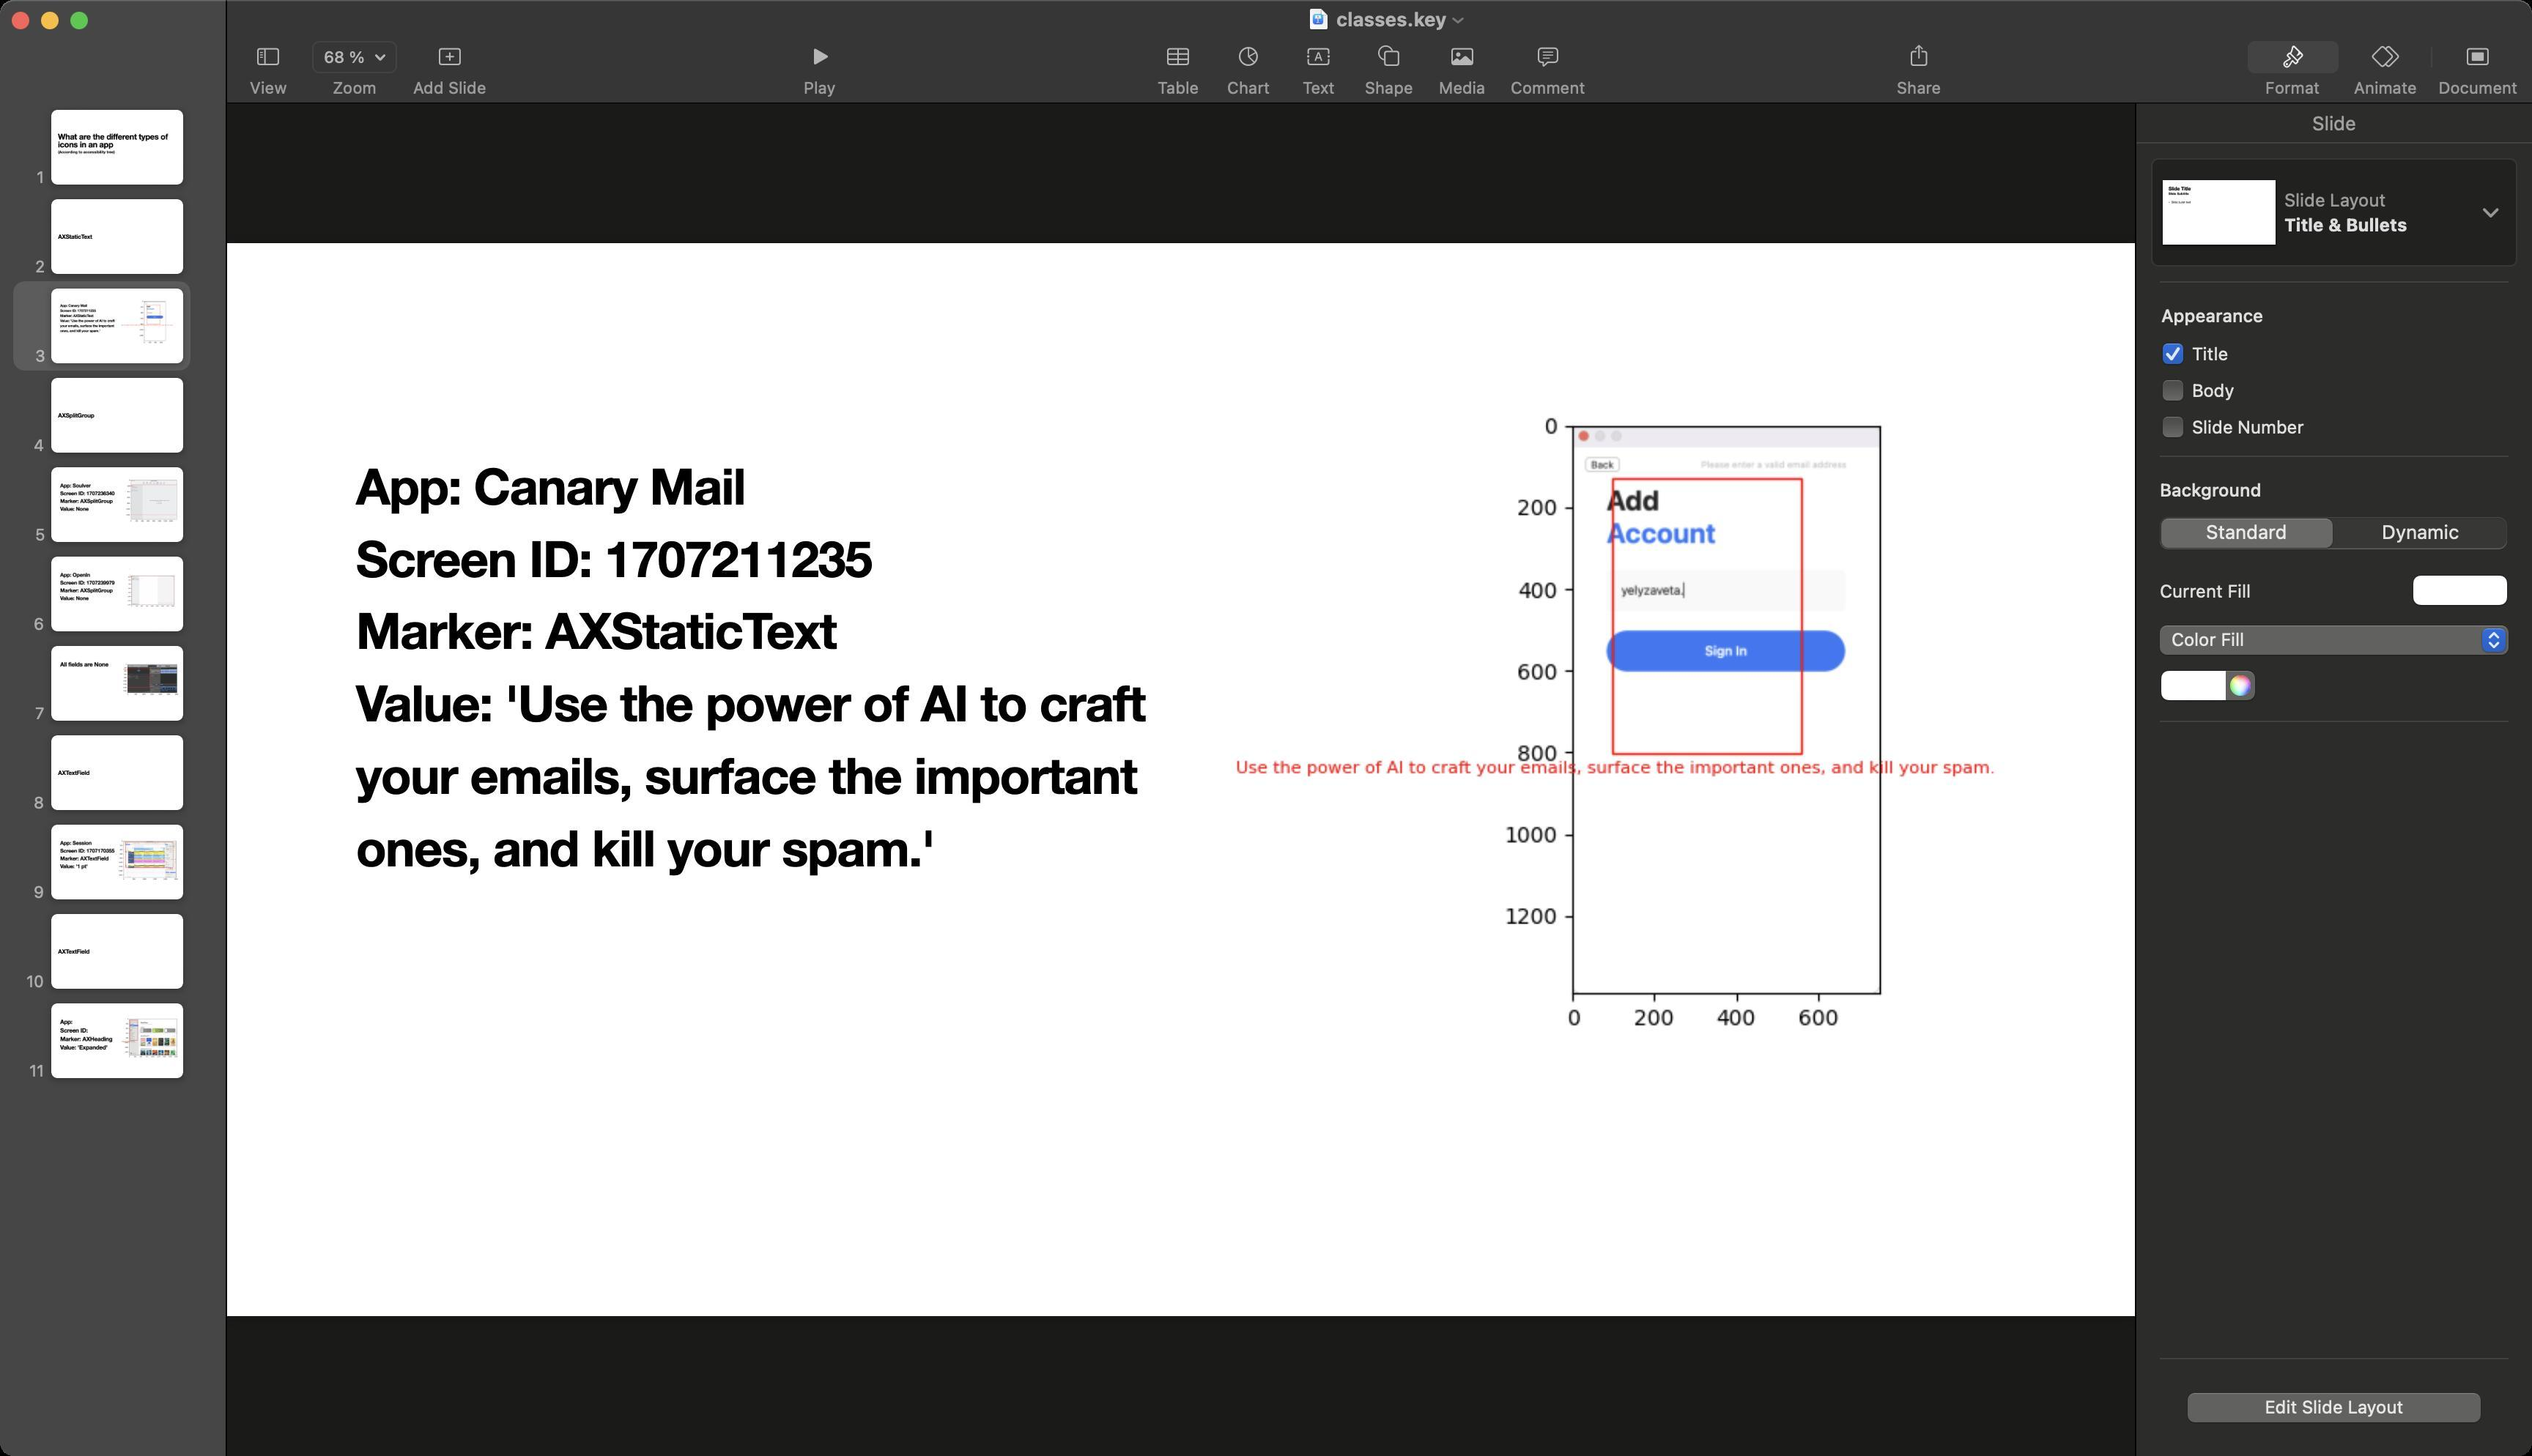
Accessibility tree:
{"name": "classes.key", "role": "AXWindow", "description": null, "role_description": "standard window", "value": null, "position": "0.00;38.00", "size": "1728;994", "children": [{"name": null, "role": "AXGroup", "description": null, "role_description": "group", "value": null, "position": "0.00;0.00", "size": "1728;994", "children": []}, {"name": null, "role": "AXRadioGroup", "description": null, "role_description": "radio group", "value": "{\n    \"name\": null,\n    \"role\": \"AXRadioButton\",\n    \"description\": \"Slide\",\n    \"role_description\": \"radio button\",\n    \"value\": 1,\n    \"position\": \"1458.00;70.00\",\n    \"size\": \"272;28\",\n    \"children\": []\n}", "position": "1458.00;70.00", "size": "270;28", "children": [{"name": null, "role": "AXRadioButton", "description": "Slide", "role_description": "radio button", "value": 1, "position": "1458.00;70.00", "size": "272;28", "children": []}]}, {"name": null, "role": "AXButton", "description": "Slide Layout, Title & Bullets", "role_description": "button", "value": null, "position": "1458.00;98.00", "size": "270;94", "children": []}, {"name": null, "role": "AXScrollArea", "description": null, "role_description": "scroll area", "value": null, "position": "1458.00;193.00", "size": "270;734", "children": [{"name": null, "role": "AXStaticText", "description": null, "role_description": "text", "value": "Appearance", "position": "1473.00;208.00", "size": "74;17", "children": []}, {"name": "Title", "role": "AXCheckBox", "description": null, "role_description": "checkbox", "value": 1, "position": "1474.00;232.50", "size": "234;18", "children": []}, {"name": "Body", "role": "AXCheckBox", "description": null, "role_description": "checkbox", "value": 0, "position": "1474.00;257.50", "size": "234;18", "children": []}, {"name": "Slide_Number", "role": "AXCheckBox", "description": null, "role_description": "checkbox", "value": 0, "position": "1474.00;282.50", "size": "234;18", "children": []}, {"name": null, "role": "AXStaticText", "description": null, "role_description": "text", "value": "Background", "position": "1472.00;327.00", "size": "74;17", "children": []}, {"name": null, "role": "AXRadioGroup", "description": null, "role_description": "radio group", "value": "{\n    \"name\": null,\n    \"role\": \"AXRadioButton\",\n    \"description\": \"Standard\",\n    \"role_description\": \"radio button\",\n    \"value\": 1,\n    \"position\": \"1472.00;352.00\",\n    \"size\": \"121;24\",\n    \"children\": []\n}", "position": "1472.00;352.00", "size": "242;24", "children": [{"name": null, "role": "AXRadioButton", "description": "Standard", "role_description": "radio button", "value": 1, "position": "1472.00;352.00", "size": "121;24", "children": []}, {"name": null, "role": "AXRadioButton", "description": "Dynamic", "role_description": "radio button", "value": 0, "position": "1593.00;352.00", "size": "120;24", "children": []}]}, {"name": "", "role": "AXButton", "description": null, "role_description": "button", "value": null, "position": "1646.00;392.00", "size": "66;23", "children": []}, {"name": null, "role": "AXStaticText", "description": null, "role_description": "text", "value": "Current Fill", "position": "1472.00;396.00", "size": "66;15", "children": []}, {"name": null, "role": "AXPopUpButton", "description": null, "role_description": "pop up button", "value": "Color Fill", "position": "1471.00;426.00", "size": "245;25", "children": []}, {"name": null, "role": "AXColorWell", "description": null, "role_description": "color well", "value": null, "position": "1474.00;457.00", "size": "66;23", "children": []}, {"name": null, "role": "AXScrollBar", "description": null, "role_description": "scroll bar", "value": 0.0, "position": "1712.00;193.00", "size": "16;734", "children": []}]}, {"name": "Edit_Slide_Layout", "role": "AXButton", "description": null, "role_description": "button", "value": null, "position": "1486.00;946.00", "size": "214;32", "children": []}, {"name": null, "role": "AXSplitGroup", "description": null, "role_description": "split group", "value": null, "position": "0.00;0.00", "size": "1457;994", "children": [{"name": null, "role": "AXScrollArea", "description": null, "role_description": "scroll area", "value": null, "position": "0.00;70.00", "size": "154;924", "children": [{"name": null, "role": "AXScrollBar", "description": null, "role_description": "scroll bar", "value": 1.0, "position": "139.00;70.00", "size": "15;924", "children": []}]}, {"name": null, "role": "AXSplitter", "description": null, "role_description": "splitter", "value": 154.0, "position": "154.00;70.00", "size": "1;924", "children": []}, {"name": null, "role": "AXScrollArea", "description": null, "role_description": "scroll area", "value": null, "position": "155.00;70.00", "size": "1302;924", "children": []}]}, {"name": null, "role": "AXToolbar", "description": null, "role_description": "toolbar", "value": null, "position": "0.00;28.00", "size": "1728;42", "children": [{"name": null, "role": "AXMenuButton", "description": "View", "role_description": "menu button", "value": null, "position": "157.00;28.00", "size": "52;42", "children": [{"name": null, "role": "AXRadioGroup", "description": null, "role_description": "radio group", "value": null, "position": "160.00;27.00", "size": "46;25", "children": [{"name": null, "role": "AXMenuButton", "description": "Toggle sidebar", "role_description": "menu button", "value": null, "position": "160.00;27.00", "size": "46;25", "children": []}]}, {"name": null, "role": "AXStaticText", "description": null, "role_description": "text", "value": "View", "position": "166.50;53.00", "size": "34;14", "children": []}]}, {"name": "Zoom", "role": "AXMenuButton", "description": null, "role_description": "menu button", "value": null, "position": "209.00;28.00", "size": "66;42", "children": [{"name": "68_%", "role": "AXMenuButton", "description": null, "role_description": "menu button", "value": null, "position": "212.00;27.00", "size": "60;25", "children": []}, {"name": null, "role": "AXStaticText", "description": null, "role_description": "text", "value": "Zoom", "position": "223.00;53.00", "size": "38;14", "children": []}]}, {"name": "Add_Slide", "role": "AXCheckBox", "description": "Add Slide", "role_description": "checkbox", "value": 0, "position": "275.00;28.00", "size": "64;42", "children": []}, {"name": "Play", "role": "AXButton", "description": "Play", "role_description": "button", "value": null, "position": "533.50;28.00", "size": "52;42", "children": []}, {"name": "Table", "role": "AXCheckBox", "description": "Table", "role_description": "checkbox", "value": 0, "position": "780.00;28.00", "size": "48;42", "children": []}, {"name": "Chart", "role": "AXCheckBox", "description": "Chart", "role_description": "checkbox", "value": 0, "position": "828.00;28.00", "size": "48;42", "children": []}, {"name": "Text", "role": "AXButton", "description": "Text", "role_description": "button", "value": null, "position": "876.00;28.00", "size": "48;42", "children": []}, {"name": "Shape", "role": "AXCheckBox", "description": "Shape", "role_description": "checkbox", "value": 0, "position": "924.00;28.00", "size": "48;42", "children": []}, {"name": null, "role": "AXMenuButton", "description": "Media", "role_description": "menu button", "value": null, "position": "972.00;28.00", "size": "52;42", "children": [{"name": null, "role": "AXRadioGroup", "description": null, "role_description": "radio group", "value": null, "position": "975.00;27.00", "size": "46;25", "children": [{"name": null, "role": "AXMenuButton", "description": "photo", "role_description": "menu button", "value": null, "position": "975.00;27.00", "size": "46;25", "children": []}]}, {"name": null, "role": "AXStaticText", "description": null, "role_description": "text", "value": "Media", "position": "978.00;53.00", "size": "40;14", "children": []}]}, {"name": "Comment", "role": "AXButton", "description": "Comment", "role_description": "button", "value": null, "position": "1024.00;28.00", "size": "65;42", "children": []}, {"name": "Share", "role": "AXButton", "description": "Share", "role_description": "button", "value": null, "position": "1283.50;28.00", "size": "52;42", "children": []}, {"name": null, "role": "AXGroup", "description": null, "role_description": "group", "value": "{\n    \"name\": null,\n    \"role\": \"AXRadioButton\",\n    \"description\": \"Format\",\n    \"role_description\": \"radio button\",\n    \"value\": 1,\n    \"position\": \"1533.00;27.00\",\n    \"size\": \"64;25\",\n    \"children\": []\n}", "position": "1530.00;28.00", "size": "196;42", "children": [{"name": null, "role": "AXRadioButton", "description": "Format", "role_description": "radio button", "value": 1, "position": "1533.00;28.00", "size": "64;42", "children": []}, {"name": null, "role": "AXRadioButton", "description": "Animate", "role_description": "radio button", "value": 0, "position": "1597.00;28.00", "size": "63;42", "children": []}, {"name": null, "role": "AXRadioButton", "description": "Document", "role_description": "radio button", "value": 0, "position": "1660.00;28.00", "size": "63;42", "children": []}]}]}, {"name": null, "role": "AXButton", "description": null, "role_description": "close button", "value": null, "position": "7.00;6.00", "size": "14;16", "children": []}, {"name": null, "role": "AXButton", "description": null, "role_description": "full screen button", "value": null, "position": "47.00;6.00", "size": "14;16", "children": [{"name": null, "role": "AXGroup", "description": null, "role_description": "group", "value": null, "position": "47.00;6.00", "size": "14;16", "children": []}]}, {"name": null, "role": "AXButton", "description": null, "role_description": "minimize button", "value": null, "position": "27.00;6.00", "size": "14;16", "children": []}, {"name": "", "role": "AXMenuButton", "description": "document actions", "role_description": "menu button", "value": null, "position": "990.00;5.00", "size": "10;16", "children": []}, {"name": "classes.key", "role": "AXImage", "description": null, "role_description": "image", "value": null, "position": "892.00;5.00", "size": "16;16", "children": []}, {"name": null, "role": "AXStaticText", "description": null, "role_description": "text", "value": "classes.key", "position": "910.00;5.00", "size": "80;16", "children": []}]}